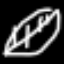
Label: leaf